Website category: sports
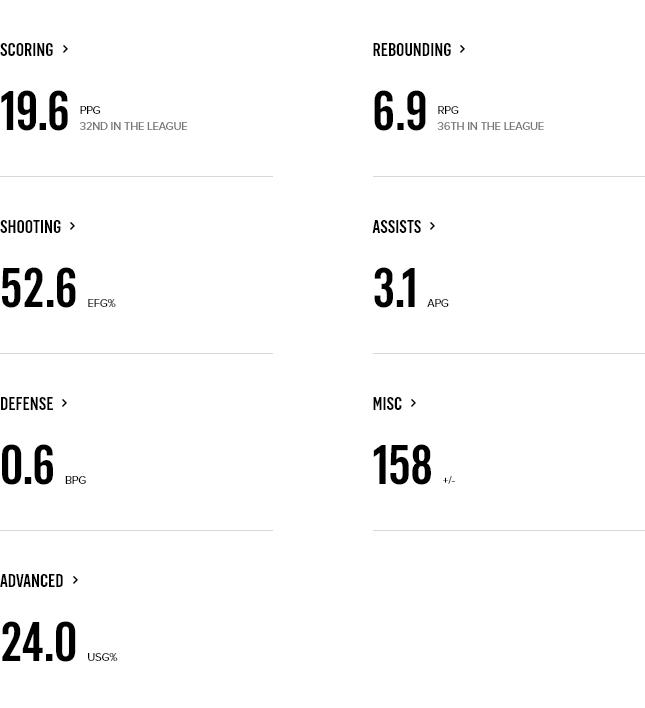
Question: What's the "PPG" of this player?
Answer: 19.6

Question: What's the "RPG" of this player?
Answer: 6.9

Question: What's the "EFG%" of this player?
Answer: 52.6

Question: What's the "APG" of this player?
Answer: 3.1

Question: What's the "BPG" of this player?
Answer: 0.6

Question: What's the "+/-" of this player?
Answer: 158

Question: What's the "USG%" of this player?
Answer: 24.0

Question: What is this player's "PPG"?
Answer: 19.6

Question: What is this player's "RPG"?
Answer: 6.9

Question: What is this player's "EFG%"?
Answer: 52.6

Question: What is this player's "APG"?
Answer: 3.1

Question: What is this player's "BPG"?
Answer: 0.6

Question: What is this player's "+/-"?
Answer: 158

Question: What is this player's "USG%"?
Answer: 24.0

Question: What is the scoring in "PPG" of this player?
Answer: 19.6

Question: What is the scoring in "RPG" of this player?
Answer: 6.9

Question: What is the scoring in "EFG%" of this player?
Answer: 52.6

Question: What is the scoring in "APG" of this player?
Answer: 3.1

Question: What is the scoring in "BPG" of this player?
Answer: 0.6

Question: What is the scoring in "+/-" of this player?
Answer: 158

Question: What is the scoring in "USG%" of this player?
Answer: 24.0

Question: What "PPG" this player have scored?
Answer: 19.6

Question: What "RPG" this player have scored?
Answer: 6.9

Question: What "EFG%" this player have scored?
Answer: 52.6

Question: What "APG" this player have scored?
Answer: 3.1

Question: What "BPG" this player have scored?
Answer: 0.6

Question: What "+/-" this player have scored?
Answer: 158

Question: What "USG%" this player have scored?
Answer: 24.0

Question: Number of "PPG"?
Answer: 19.6

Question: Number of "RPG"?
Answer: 6.9

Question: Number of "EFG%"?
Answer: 52.6

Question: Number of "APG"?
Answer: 3.1

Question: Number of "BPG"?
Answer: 0.6

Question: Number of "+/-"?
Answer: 158

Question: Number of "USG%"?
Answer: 24.0

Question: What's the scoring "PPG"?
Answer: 19.6

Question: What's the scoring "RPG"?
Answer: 6.9

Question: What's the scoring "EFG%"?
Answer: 52.6

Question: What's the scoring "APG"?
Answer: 3.1

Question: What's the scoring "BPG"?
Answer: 0.6

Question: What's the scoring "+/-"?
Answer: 158

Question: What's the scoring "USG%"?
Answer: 24.0